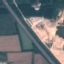
Land use / land cover: Highway